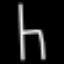
Label: chair